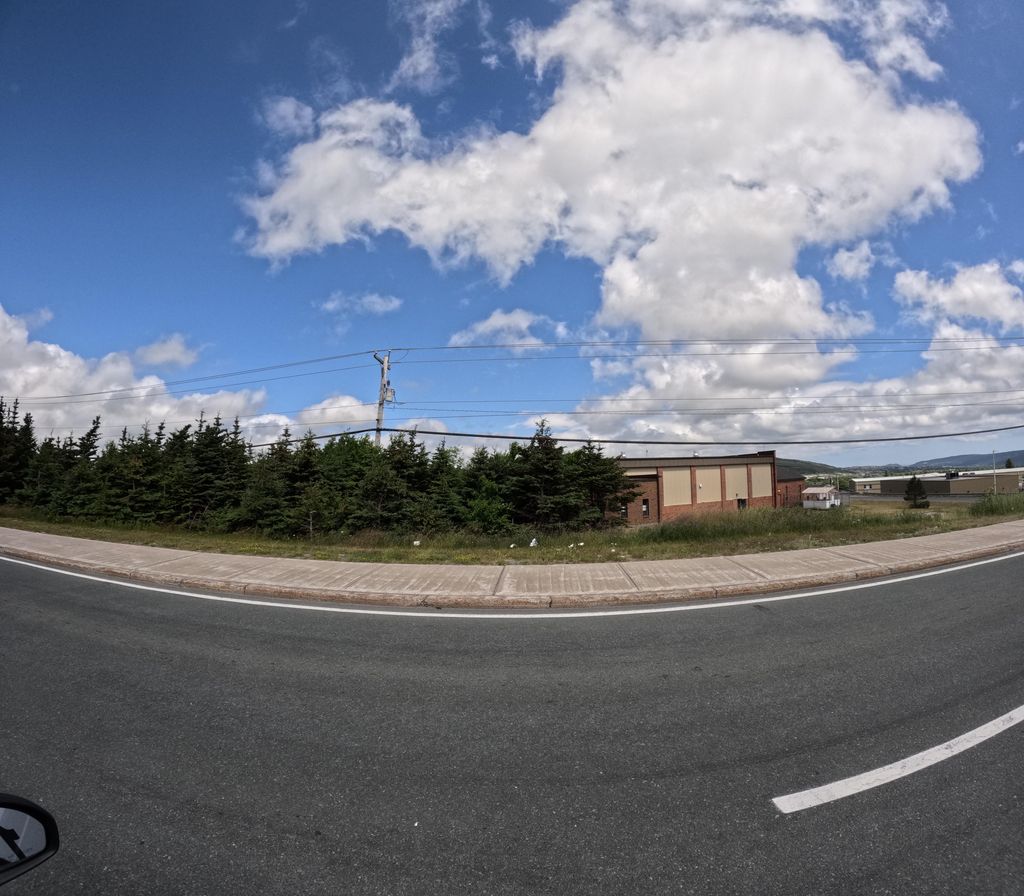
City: st_johns